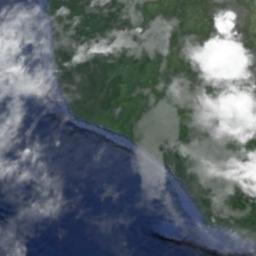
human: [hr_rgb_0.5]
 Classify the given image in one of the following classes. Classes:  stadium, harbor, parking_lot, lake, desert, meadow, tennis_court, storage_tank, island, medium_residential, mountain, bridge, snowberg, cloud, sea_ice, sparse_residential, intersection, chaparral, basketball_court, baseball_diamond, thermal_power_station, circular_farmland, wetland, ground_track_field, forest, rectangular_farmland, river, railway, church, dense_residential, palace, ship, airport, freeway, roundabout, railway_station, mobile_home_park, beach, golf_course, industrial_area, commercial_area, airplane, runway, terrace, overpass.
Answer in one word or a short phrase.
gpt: cloud